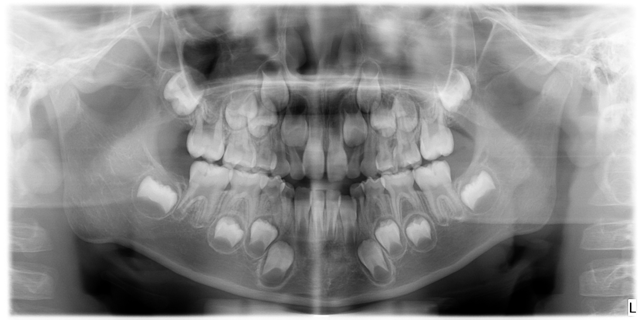
child